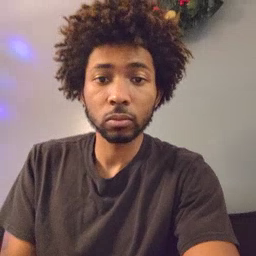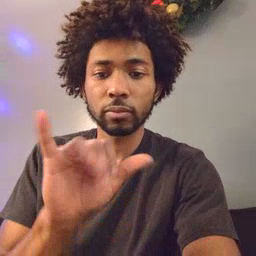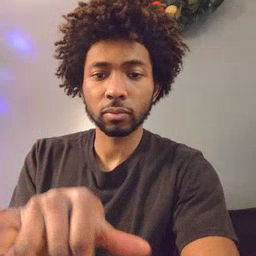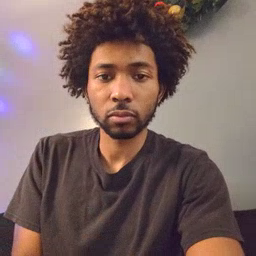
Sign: that